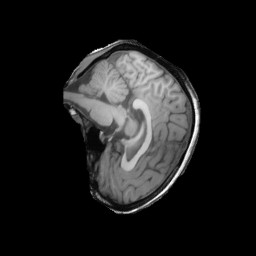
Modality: T1w
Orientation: sagittal
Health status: ill
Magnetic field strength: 3 T